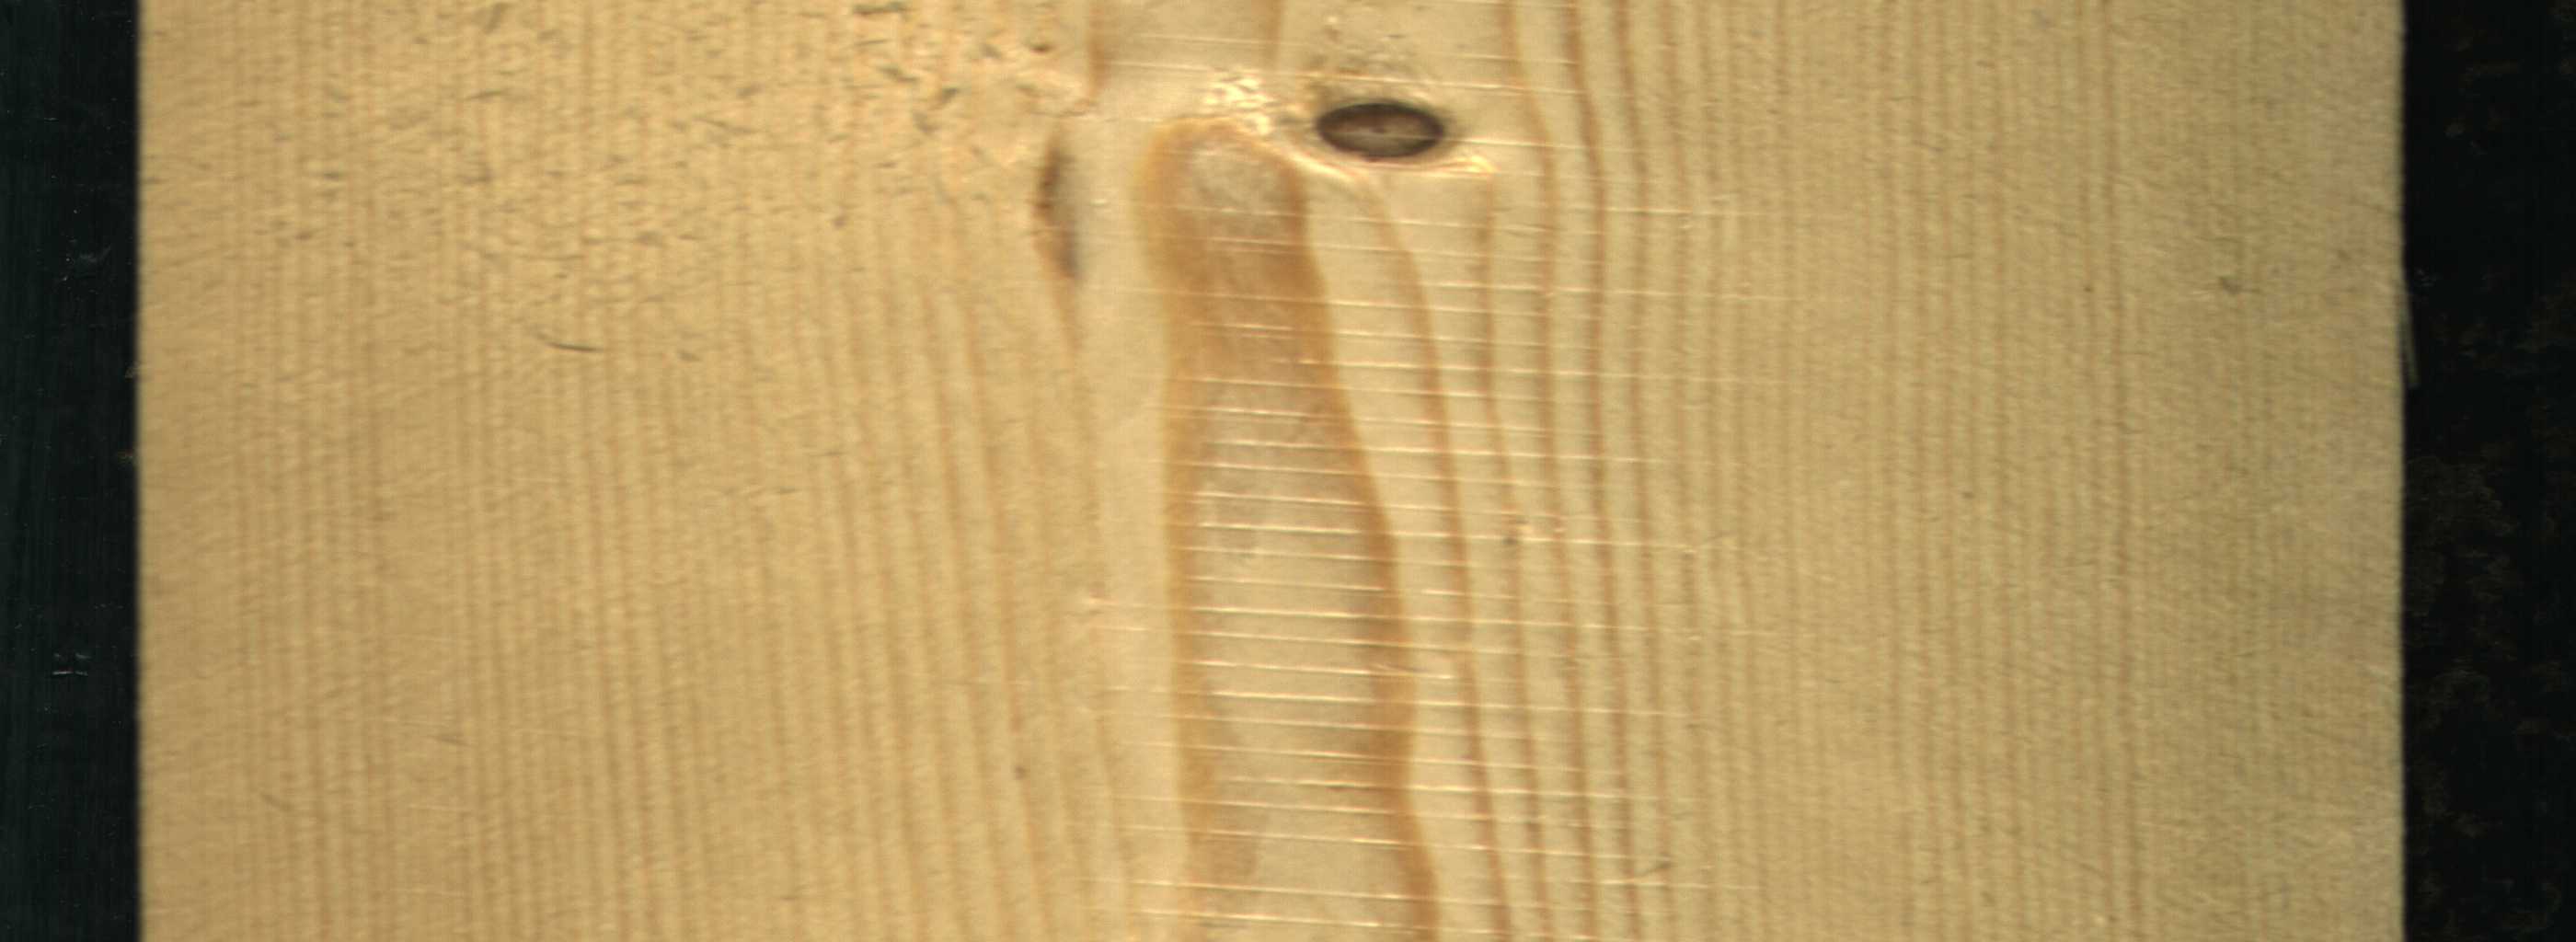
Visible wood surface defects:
Dead_Knot